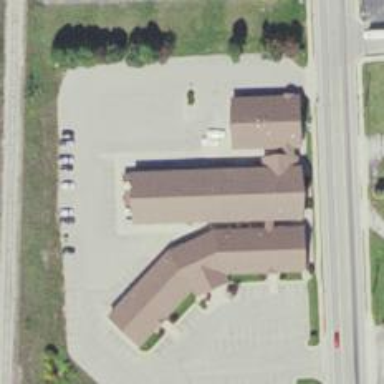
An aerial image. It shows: Healthcare clinic is depicted in the image.